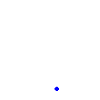
Particle: pion